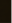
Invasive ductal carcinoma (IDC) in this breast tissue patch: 0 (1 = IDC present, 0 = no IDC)